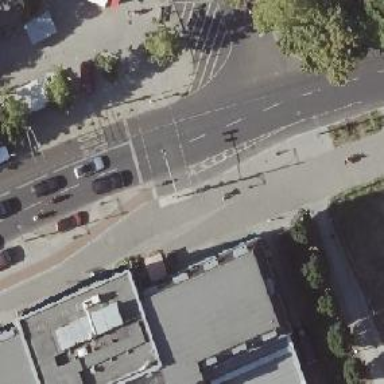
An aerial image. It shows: Road crossing with traffic signals.